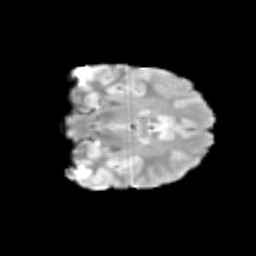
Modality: T2w
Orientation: coronal
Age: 13
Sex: female
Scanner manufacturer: siemens
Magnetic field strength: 3 T
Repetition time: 3.8 s
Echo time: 0.07 s